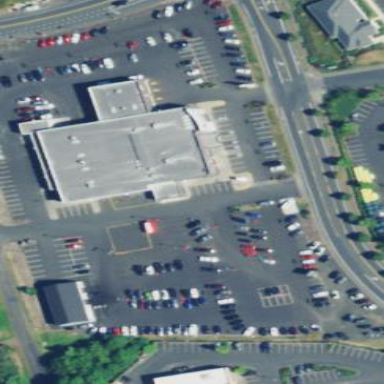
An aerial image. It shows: Car shop in retail area.